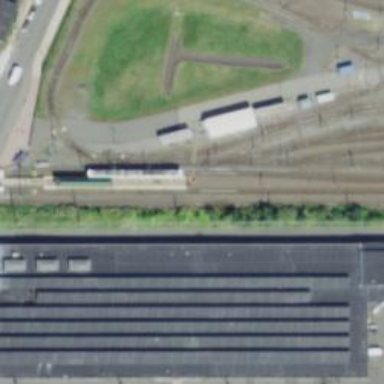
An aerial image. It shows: Light rail yard with electrified contact lines.